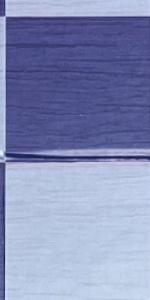
Label: Empty